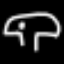
Label: mushroom